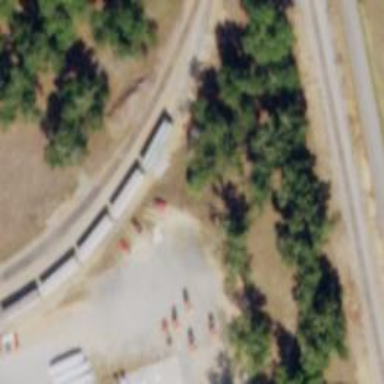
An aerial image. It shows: Railway spur service line primarily used for agricultural freight transportation.